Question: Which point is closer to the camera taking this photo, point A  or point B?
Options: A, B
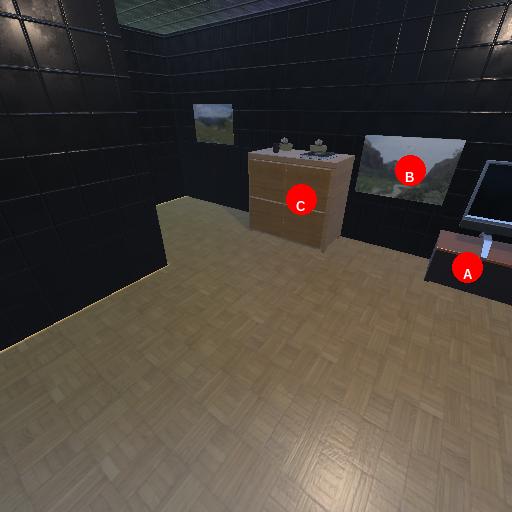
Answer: A